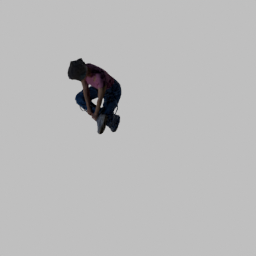
Label: people